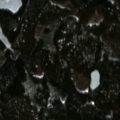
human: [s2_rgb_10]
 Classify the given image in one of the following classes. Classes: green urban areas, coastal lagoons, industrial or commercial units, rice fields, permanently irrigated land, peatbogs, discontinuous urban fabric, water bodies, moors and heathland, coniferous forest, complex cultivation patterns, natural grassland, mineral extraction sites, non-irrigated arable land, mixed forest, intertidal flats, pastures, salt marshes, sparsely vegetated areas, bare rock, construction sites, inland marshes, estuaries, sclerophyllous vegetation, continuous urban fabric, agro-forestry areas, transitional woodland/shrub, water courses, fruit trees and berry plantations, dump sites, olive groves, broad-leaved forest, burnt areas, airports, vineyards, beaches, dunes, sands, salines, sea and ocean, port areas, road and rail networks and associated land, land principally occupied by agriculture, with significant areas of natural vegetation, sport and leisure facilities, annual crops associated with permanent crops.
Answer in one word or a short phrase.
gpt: coniferous forest, mixed forest, transitional woodland/shrub